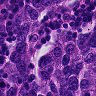
Metastatic tissue present: yes